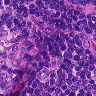
Metastatic tissue present: yes